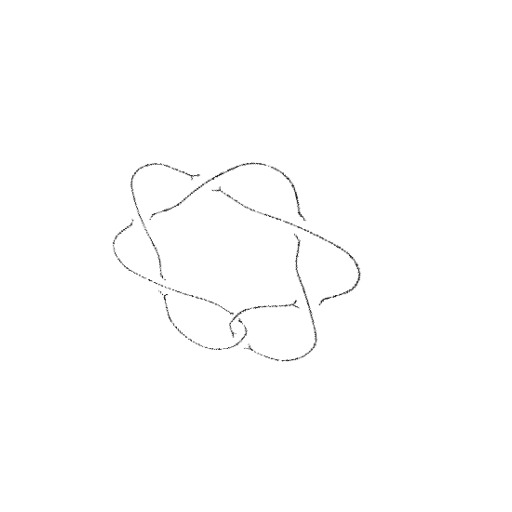
Crossing number: 7